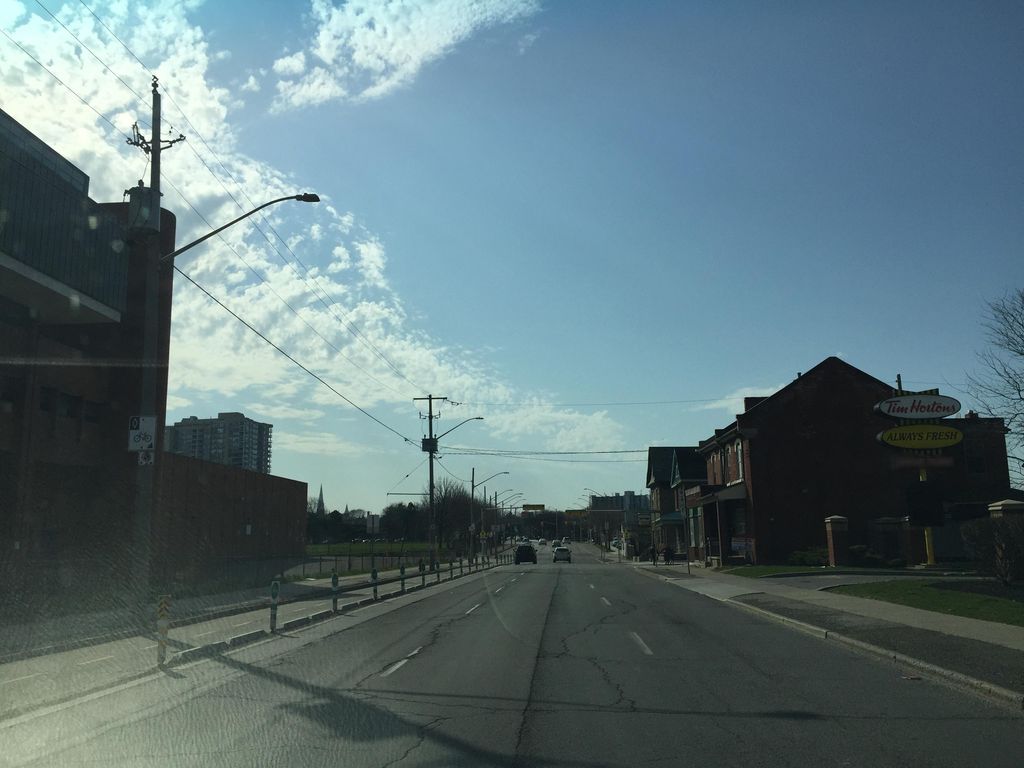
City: hamilton